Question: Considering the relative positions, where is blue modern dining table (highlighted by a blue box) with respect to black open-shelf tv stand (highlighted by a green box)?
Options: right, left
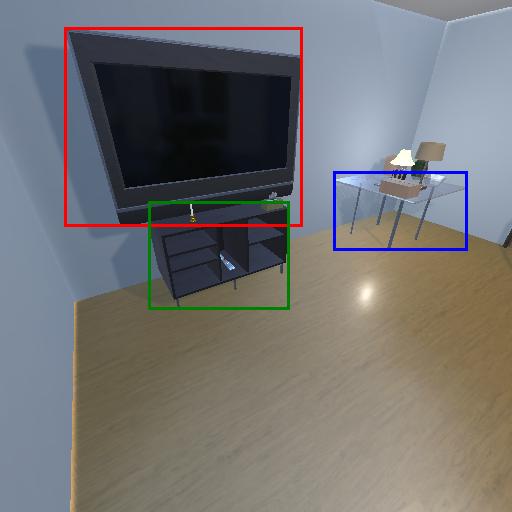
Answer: right